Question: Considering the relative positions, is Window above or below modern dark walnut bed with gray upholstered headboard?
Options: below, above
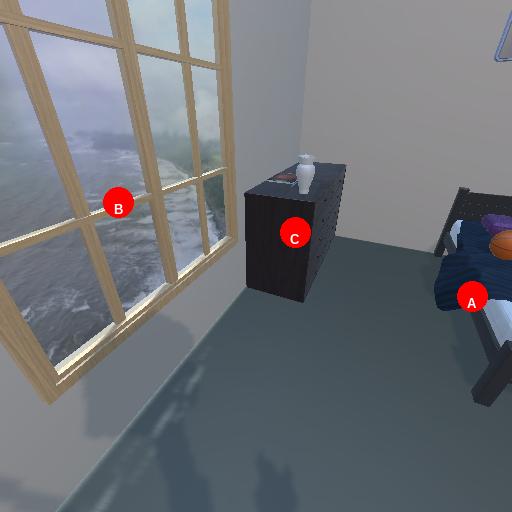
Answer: below